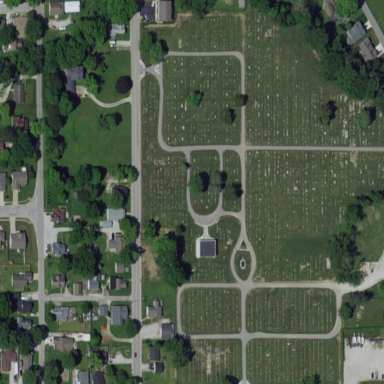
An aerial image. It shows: Cemetery.